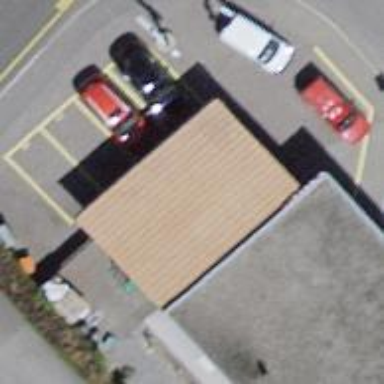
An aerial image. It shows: Restaurant.